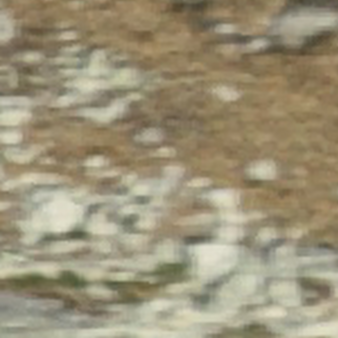
Label: other